Question: This is the follow-up question to <URL>. My MWE with output is given below. The second R chunk code doesn't have any output. So I want not to split the knitrout into two pieces.
## Code
'''
\documentclass{article}
egin{document}
<<setup, include=FALSE>>=
knit_hooks$set(
source = function(x, options) {
x = knitr:::hilight_source(x, 'latex', options)
if (options$highlight) {
if (options$engine == 'R' || x[1] != '\noindent') {
paste(c('\noindent\textbf{R Code:}\begin{alltt}', x, '\end{alltt}', '','\end{kframe} \noindent and \begin{kframe}\noindent\textbf{R Output:}'),
collapse = '
')
} else {
if ((n <- length(x)) > 5) x[n - 3] = sub('\\\\$', '', x[n - 3])
paste(c('\noindent\textbf{R Code:}',x, '','\noindent\textbf{R Output:}'),
collapse = '
')
}
} else .verb.hook(x)
}
)
@
Here's your first chunk.
<<chunk1, results = "hold" >>=
1:100
args(lm)
@
And here's another.
<<chunk2, results = "hold">>=
X <- 1:100
@
That seems to be it.
\end{document}
'''
## Output

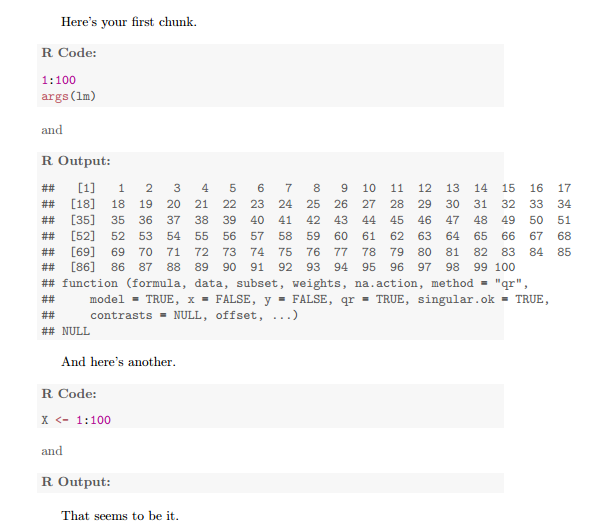
Answer: You could modify your hook, adding 'results = 'hide''. With your hook 'and \begin{kframe}\noindent\textbf{R Output:}'' is always printet.
'''
\documentclass{article}
egin{document}
<<setup, include=FALSE>>=
knit_hooks$set(
source = function(x, options) {
x = knitr:::hilight_source(x, 'latex', options)
if (options$highlight) {
if (options$engine == 'R' || x[1] != '\noindent') {
if(options$results == 'hide'){
paste(c('\noindent\textbf{R Code:}\begin{alltt}', x, '\end{alltt}'),
collapse = '
')
} else {
paste(c('\noindent\textbf{R Code:}\begin{alltt}', x, '\end{alltt}', '','\end{kframe} \noindent and \begin{kframe}\noindent\textbf{R Output:}'),
collapse = '
')
}
} else {
if ((n <- length(x)) > 5) x[n - 3] = sub('\\\\$', '', x[n - 3])
paste(c('\noindent\textbf{R Code:}',x, '','\noindent\textbf{R Output:}'),
collapse = '
')
}
} else .verb.hook(x)
}
)
@
Here's your first chunk.
<<chunk1, results = "hold" >>=
1:100
args(lm)
@
And here's another.
<<chunk2, results = "hide">>=
X <- 1:100
@
That seems to be it.
\end{document}
'''